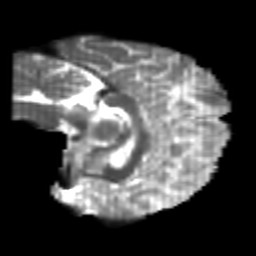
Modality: T2w
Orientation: sagittal
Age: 25
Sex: female
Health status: healthy
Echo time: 0.074 s